Question: I'm trying to recreate the material design toolbar as seen in the google play store, where the navigation drawer doesn't overlap the toolbar itself, but does overlap it's tabs. My main activity looks like this with the closed drawer on the left and the open drawer on the right:

This is my activity_main.xml:
'''
<LinearLayout xmlns:android="http://schemas.android.com/apk/res/android"
xmlns:tools="http://schemas.android.com/tools"
android:layout_height="match_parent"
android:layout_width="match_parent"
android:orientation="vertical"
tools:context=".MainActivity">
<include
android:id="@+id/toolbar"
layout="@layout/toolbar"/>
<android.support.v4.widget.DrawerLayout
android:layout_width="match_parent"
android:layout_height="match_parent" >
<LinearLayout
android:layout_width="match_parent"
android:layout_height="match_parent"
android:orientation="vertical">
<View
android:layout_width="match_parent"
android:layout_height="1dp"
android:background="?attr/colorPrimaryDark" />
<FrameLayout
android:id="@+id/spotview_content_fragment"
android:layout_weight="2"
android:layout_width="match_parent"
android:layout_height="0px" />
</LinearLayout>
<ListView android:id="@+id/left_drawer"
android:layout_width="240dp"
android:layout_height="match_parent"
android:layout_gravity="start"
android:choiceMode="singleChoice"
android:divider="@android:color/transparent"
android:dividerHeight="0dp"
android:background="#111"/>
</android.support.v4.widget.DrawerLayout>
</LinearLayout>
'''
And my toolbar.xml:
'''
<android.support.v7.widget.Toolbar
xmlns:android="http://schemas.android.com/apk/res/android"
android:id="@+id/toolbar"
android:layout_width="match_parent"
android:layout_height="wrap_content"
android:background="?attr/colorPrimaryDark"/>
'''
I didn't add any other code for the drawer yet. As you can see, the drawer doesn't overlap the toolbar, but does overlap the tabs, just like I wanted. However, the tabs get a darker shade of orange, while the toolbar doesn't. How can I get the toolbar to become a darker color too like it does in the play store? I think it would look better that way so the tabs and the toolbar look like they belong together. Thanks in advance!
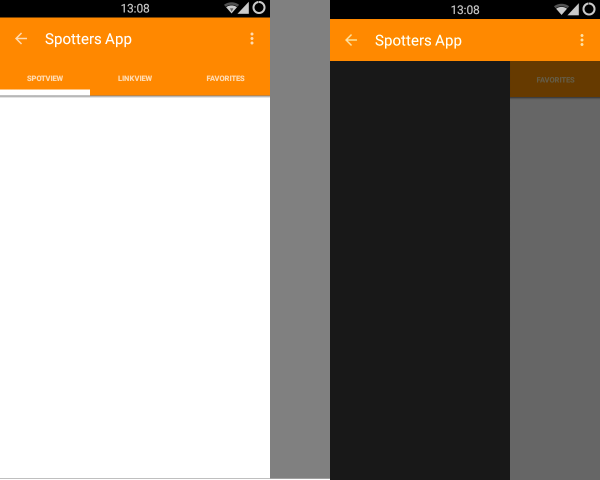
Answer: If you want the toolbar to become darker you will have to put it inside the 'DrawerLayout' and move everything else inside it to stay bellow the toolbar. The 'DrawerLayout' code will make the toolbar darker just like play store.
Also make sure your toolbar height is '@dimen/abc_action_bar_default_height_material'
'''
<LinearLayout xmlns:android="http://schemas.android.com/apk/res/android"
xmlns:tools="http://schemas.android.com/tools"
android:layout_height="match_parent"
android:layout_width="match_parent"
android:orientation="vertical"
tools:context=".MainActivity">
<android.support.v4.widget.DrawerLayout
android:layout_width="match_parent"
android:layout_height="match_parent">
<RelativeLayout
android:layout_width="match_parent"
android:layout_height="match_parent">
<include
android:id="@+id/toolbar"
layout="@layout/toolbar"/>
<LinearLayout
android:layout_width="match_parent"
android:layout_height="match_parent"
android:orientation="vertical"
android:layout_below="@+id/toolbar">
<View
android:layout_width="match_parent"
android:layout_height="1dp"
android:background="?attr/colorPrimaryDark"/>
<FrameLayout
android:id="@+id/spotview_content_fragment"
android:layout_weight="2"
android:layout_width="match_parent"
android:layout_height="0px"/>
</LinearLayout>
</RelativeLayout>
<ListView
android:id="@+id/left_drawer"
android:layout_marginTop="@dimen/abc_action_bar_default_height_material"
android:layout_width="240dp"
android:layout_height="match_parent"
android:layout_gravity="start"
android:choiceMode="singleChoice"
android:divider="@android:color/transparent"
android:dividerHeight="0dp"
android:background="#111"
android:layout_below="@+id/toolbar"/>
</android.support.v4.widget.DrawerLayout>
</LinearLayout>
'''